Field crop: maize
Growth stage: 2
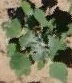
Species: chenopodium